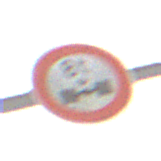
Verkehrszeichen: TatsaechlicheAchslast
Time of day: MorningAfternoon
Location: Outdoor (Nature)
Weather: Overcast
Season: Winter
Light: Natural